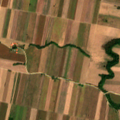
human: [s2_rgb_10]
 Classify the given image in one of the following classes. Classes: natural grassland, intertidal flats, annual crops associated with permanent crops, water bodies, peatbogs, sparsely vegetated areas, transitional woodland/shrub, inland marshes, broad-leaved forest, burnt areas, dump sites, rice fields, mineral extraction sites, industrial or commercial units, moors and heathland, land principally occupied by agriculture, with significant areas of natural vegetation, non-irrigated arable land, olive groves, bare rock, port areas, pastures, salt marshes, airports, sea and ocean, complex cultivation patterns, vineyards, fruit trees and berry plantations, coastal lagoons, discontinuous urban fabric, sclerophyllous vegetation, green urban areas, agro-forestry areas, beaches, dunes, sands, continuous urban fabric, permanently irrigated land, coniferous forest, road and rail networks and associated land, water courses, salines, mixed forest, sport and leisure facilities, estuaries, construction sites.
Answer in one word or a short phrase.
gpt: non-irrigated arable land